Interaction volume radius: 5 \u00c5
Interaction volume height: 20 \u00c5
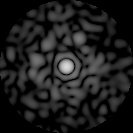
Disorder parameter: 0.8596